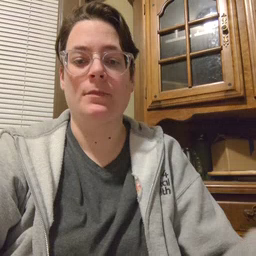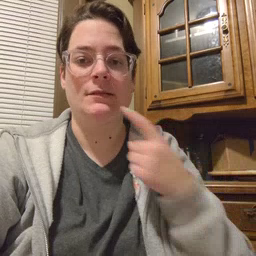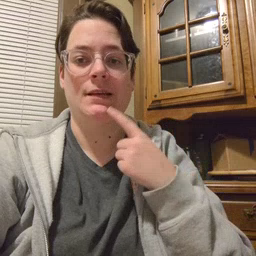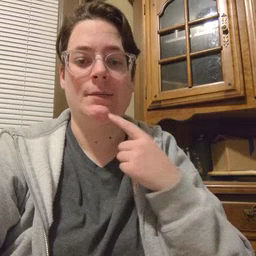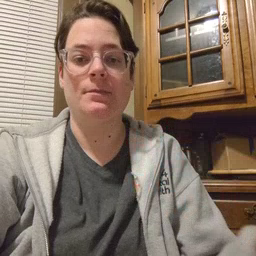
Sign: say